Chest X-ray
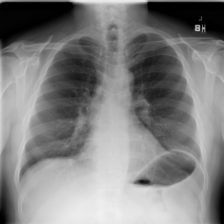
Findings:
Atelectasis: negative
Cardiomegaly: negative
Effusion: negative
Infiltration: negative
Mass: negative
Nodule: negative
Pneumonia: negative
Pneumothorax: negative
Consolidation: negative
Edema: negative
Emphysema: negative
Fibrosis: negative
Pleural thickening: negative
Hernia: negative